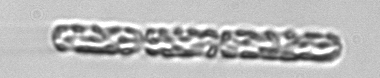
Label: Dactyliosolen_fragilissimus